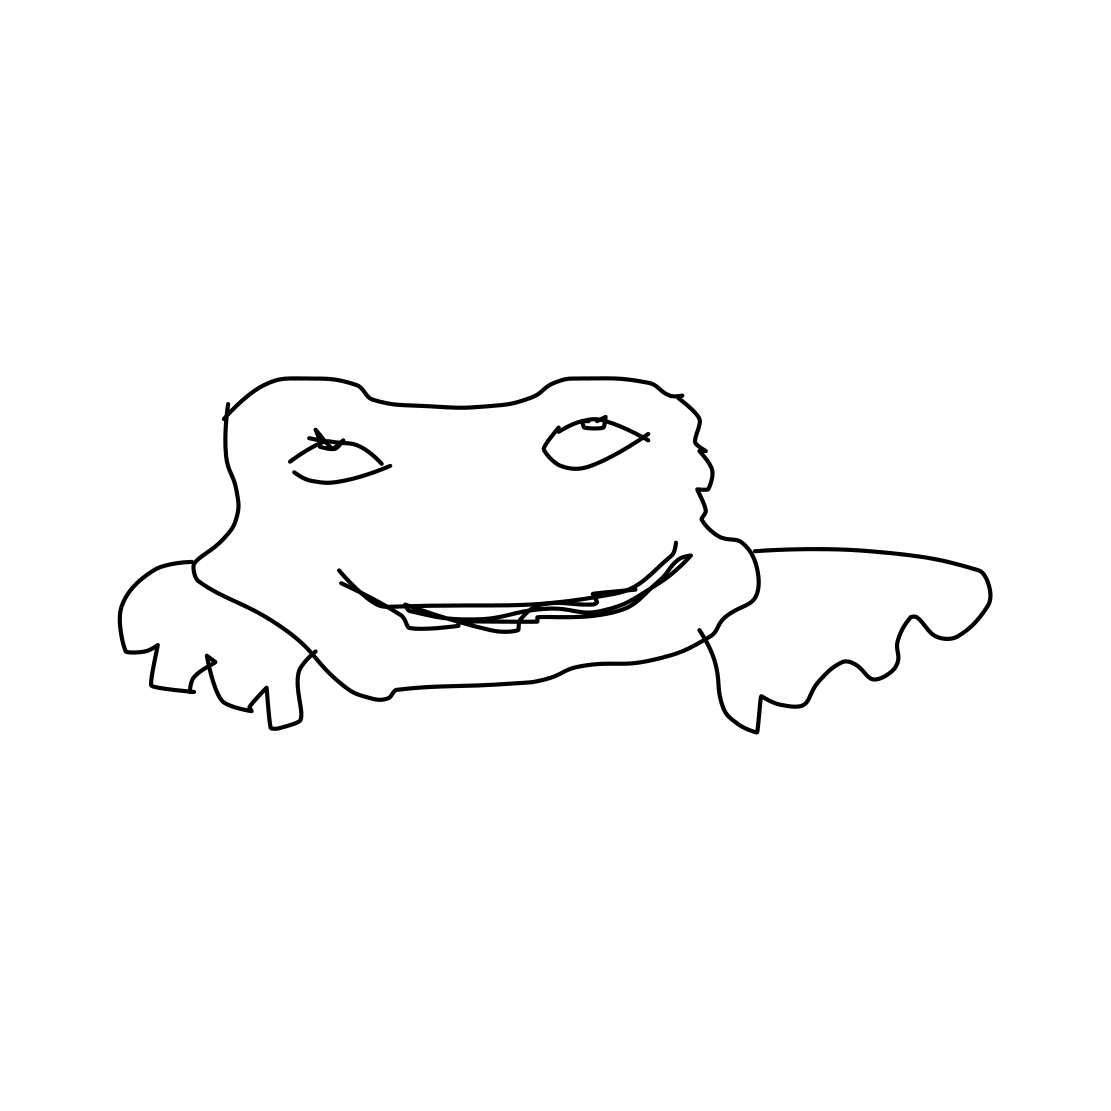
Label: frog